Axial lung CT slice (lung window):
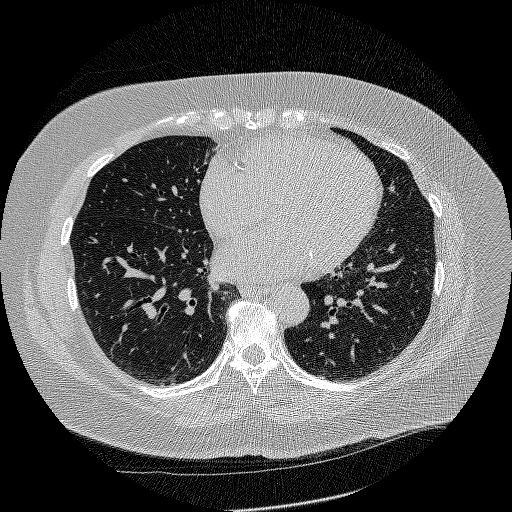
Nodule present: no